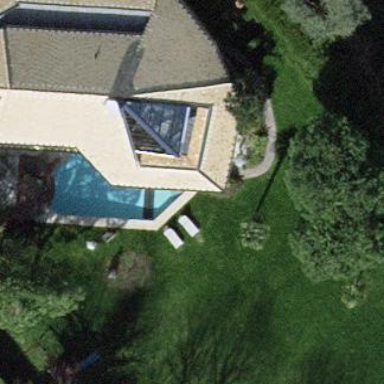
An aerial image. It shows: Swimming pool located in leisure land.